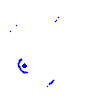
Particle: kaon